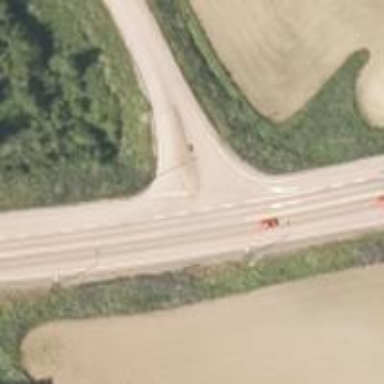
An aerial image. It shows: Asphalt trunk highway.